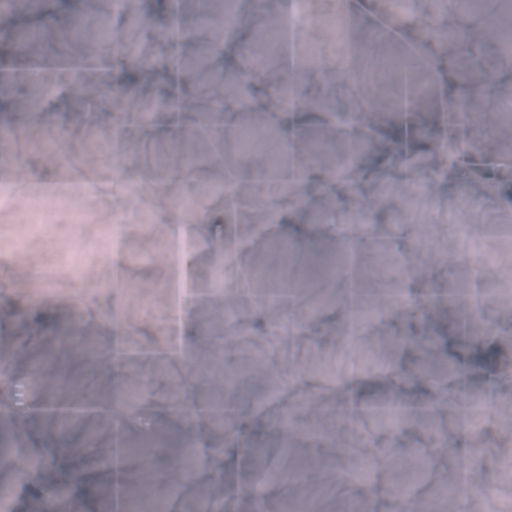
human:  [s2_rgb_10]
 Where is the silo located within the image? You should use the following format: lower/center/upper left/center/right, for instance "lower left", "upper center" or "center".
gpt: The silo is located in the lower right of the image.
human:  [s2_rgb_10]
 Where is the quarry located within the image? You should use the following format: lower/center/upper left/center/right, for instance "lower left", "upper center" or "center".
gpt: There is no quarry in the image.